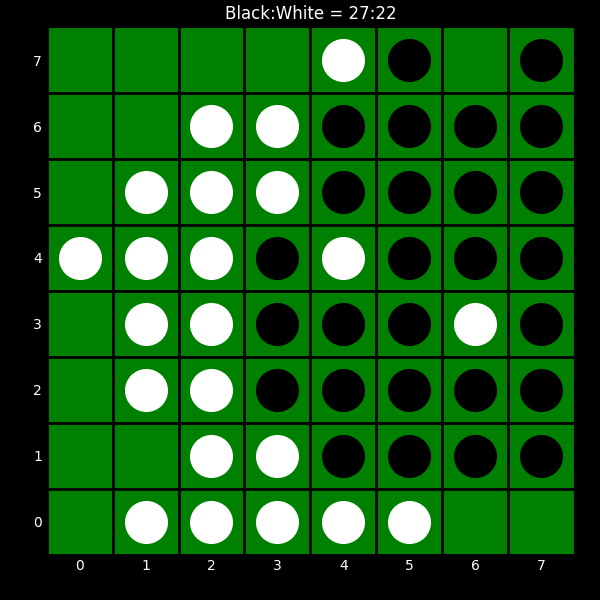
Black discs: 27
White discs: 22